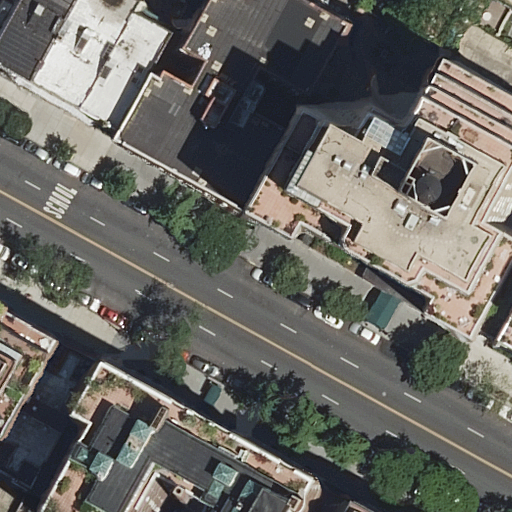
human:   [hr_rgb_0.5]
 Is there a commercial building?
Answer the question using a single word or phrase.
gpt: no

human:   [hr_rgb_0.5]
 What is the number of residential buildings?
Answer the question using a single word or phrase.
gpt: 14

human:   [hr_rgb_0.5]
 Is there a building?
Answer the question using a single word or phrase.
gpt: yes

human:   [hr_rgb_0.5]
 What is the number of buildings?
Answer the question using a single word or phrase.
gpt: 14

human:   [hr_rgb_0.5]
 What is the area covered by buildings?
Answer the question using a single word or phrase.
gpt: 3749m2

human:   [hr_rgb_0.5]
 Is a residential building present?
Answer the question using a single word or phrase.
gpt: yes

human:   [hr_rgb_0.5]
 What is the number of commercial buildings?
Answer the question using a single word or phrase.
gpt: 0

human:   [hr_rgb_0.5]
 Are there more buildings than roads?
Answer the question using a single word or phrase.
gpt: yes

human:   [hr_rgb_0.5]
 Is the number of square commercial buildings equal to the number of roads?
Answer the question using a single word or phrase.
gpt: no

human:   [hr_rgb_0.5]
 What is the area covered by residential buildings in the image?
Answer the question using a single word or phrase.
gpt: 3749m2

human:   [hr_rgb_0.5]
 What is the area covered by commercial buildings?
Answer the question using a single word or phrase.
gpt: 0m2

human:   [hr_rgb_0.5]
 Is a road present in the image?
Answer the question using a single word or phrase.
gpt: yes

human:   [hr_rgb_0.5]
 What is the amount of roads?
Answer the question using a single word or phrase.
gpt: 1

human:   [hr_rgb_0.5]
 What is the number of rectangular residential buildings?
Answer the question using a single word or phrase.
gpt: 8

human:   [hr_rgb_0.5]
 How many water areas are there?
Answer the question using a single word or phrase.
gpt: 0

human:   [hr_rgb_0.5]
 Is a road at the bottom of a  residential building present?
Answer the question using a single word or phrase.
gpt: yes

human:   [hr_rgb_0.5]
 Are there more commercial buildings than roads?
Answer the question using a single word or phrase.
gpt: no

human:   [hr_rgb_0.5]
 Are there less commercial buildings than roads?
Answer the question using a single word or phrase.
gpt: yes

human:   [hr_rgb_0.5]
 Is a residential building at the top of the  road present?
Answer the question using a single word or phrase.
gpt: yes

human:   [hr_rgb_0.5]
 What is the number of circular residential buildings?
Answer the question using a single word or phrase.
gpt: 0

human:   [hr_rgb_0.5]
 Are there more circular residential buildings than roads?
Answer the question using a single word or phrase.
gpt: no

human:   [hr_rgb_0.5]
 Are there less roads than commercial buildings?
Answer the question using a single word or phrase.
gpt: no

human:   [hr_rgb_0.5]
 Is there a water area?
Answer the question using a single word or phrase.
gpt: no

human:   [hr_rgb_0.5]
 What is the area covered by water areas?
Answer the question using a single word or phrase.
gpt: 0m2

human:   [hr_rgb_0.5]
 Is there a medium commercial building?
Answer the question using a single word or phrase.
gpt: no

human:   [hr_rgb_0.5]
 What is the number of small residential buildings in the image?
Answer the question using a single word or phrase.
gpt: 7

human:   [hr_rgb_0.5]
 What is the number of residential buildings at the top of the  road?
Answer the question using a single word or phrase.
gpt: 9

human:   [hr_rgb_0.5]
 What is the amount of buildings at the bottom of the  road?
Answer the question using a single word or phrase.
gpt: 3

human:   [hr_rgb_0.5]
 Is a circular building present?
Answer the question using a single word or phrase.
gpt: no

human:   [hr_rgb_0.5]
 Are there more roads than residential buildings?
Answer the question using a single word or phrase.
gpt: no

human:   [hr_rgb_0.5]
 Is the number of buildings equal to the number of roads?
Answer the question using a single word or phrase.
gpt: no

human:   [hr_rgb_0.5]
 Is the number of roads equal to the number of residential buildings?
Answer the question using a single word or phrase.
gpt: no

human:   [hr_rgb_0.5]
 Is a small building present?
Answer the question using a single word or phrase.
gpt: yes

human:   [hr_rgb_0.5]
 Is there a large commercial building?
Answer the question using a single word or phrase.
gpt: no

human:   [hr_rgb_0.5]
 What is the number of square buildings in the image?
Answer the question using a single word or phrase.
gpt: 0

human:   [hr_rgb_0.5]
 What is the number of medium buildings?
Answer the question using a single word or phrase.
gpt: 6

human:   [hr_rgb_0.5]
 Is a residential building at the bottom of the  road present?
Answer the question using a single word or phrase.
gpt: yes

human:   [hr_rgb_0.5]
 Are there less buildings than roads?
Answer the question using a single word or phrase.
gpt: no

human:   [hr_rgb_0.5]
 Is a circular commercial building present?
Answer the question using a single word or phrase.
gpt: no

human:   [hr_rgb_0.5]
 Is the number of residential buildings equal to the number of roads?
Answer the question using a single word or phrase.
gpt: no

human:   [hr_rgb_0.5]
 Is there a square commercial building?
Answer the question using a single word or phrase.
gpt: no

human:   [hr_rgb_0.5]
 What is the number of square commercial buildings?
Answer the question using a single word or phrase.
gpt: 0

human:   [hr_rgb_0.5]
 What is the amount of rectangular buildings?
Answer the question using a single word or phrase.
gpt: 8

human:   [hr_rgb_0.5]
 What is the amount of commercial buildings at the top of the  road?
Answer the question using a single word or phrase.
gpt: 0

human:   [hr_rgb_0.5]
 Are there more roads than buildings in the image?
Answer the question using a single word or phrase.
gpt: no

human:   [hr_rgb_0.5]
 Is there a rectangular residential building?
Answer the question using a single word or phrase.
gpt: yes

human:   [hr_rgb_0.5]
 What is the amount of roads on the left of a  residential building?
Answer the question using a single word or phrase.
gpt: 1

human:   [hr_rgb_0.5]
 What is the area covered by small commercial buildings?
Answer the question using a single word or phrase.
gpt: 0m2

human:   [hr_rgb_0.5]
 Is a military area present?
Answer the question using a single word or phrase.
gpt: no

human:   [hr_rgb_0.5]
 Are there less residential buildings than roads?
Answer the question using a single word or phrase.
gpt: no

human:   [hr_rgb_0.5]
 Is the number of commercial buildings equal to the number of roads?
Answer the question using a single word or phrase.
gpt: no

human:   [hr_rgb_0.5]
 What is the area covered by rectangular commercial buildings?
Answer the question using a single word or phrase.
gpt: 0m2

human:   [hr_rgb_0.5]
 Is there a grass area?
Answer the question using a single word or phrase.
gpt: no

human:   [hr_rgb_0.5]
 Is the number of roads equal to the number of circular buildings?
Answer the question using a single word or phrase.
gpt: no

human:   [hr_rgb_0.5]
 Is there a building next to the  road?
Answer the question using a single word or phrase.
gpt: yes

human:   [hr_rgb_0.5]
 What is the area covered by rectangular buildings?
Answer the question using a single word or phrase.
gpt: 663m2

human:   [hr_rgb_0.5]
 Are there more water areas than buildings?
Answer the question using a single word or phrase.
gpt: no

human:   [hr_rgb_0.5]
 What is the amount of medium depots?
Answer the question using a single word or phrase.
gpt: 0

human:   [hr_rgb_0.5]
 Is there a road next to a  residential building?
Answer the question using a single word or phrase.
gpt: yes

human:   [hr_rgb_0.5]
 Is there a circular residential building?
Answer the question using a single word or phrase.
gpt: no

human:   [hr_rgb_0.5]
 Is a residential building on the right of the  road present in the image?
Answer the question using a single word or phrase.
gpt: yes

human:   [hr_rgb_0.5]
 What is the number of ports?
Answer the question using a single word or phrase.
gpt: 0

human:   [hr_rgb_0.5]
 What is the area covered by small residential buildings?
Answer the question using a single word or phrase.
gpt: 361m2

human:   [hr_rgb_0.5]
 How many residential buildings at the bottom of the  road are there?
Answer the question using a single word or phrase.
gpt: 3